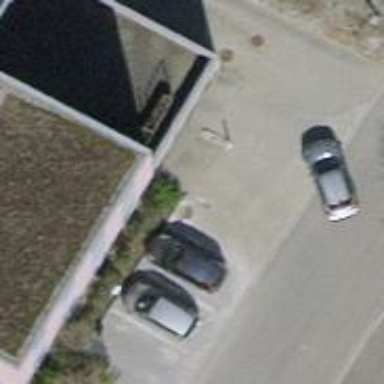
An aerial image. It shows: Parking area.